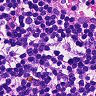
Metastatic tissue present: no